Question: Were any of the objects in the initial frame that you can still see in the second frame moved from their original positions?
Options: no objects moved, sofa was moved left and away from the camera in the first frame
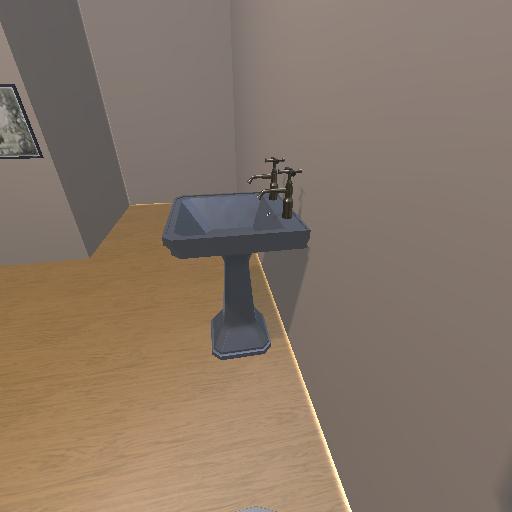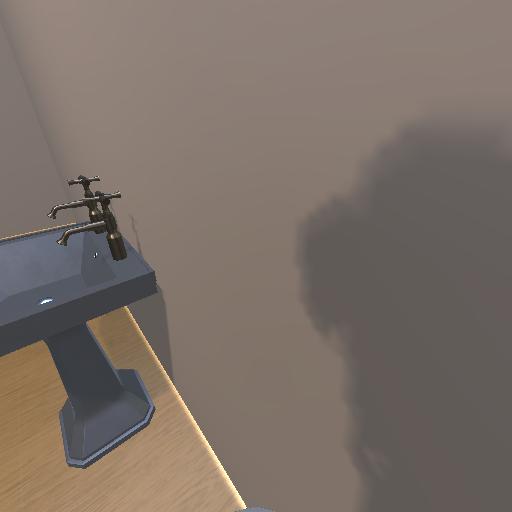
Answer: no objects moved